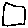
Label: square